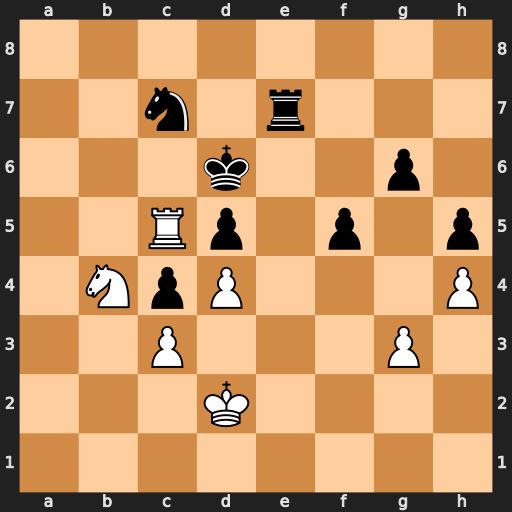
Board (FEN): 8/2n1r3/3k2p1/2Rp1p1p/1NpP3P/2P3P1/3K4/8
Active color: w
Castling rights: -
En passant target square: -
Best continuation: Rc6+ Kd7 Rxc7+ Kxc7 Nxd5+ Kd6 Nxe7